六年级 · 立体几何学
 如图所示，把一个高为 $10 \mathrm{~cm}$ ，半径为 $4 \mathrm{~cm}$ 的圆柱切成若干等份，拼成一个近似的长方体。拼成的长方体表面积比圆柱增加了 $\qquad$ ) $\mathrm{cm}^{2}$ 。

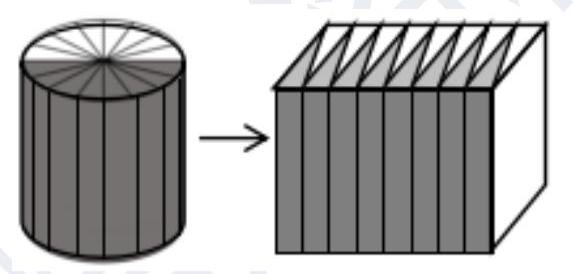
答案: 8